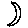
Label: moon